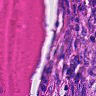
Metastatic tissue present: yes